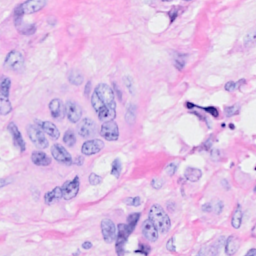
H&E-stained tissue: Breast